Question: So im trying every time a button is clicked to update the value of the 'itemcategory' child which is a string number in firebase, by adding 1 to this value. Please dont suggest me to convert this string to integer by removing '""'. It is very important for me to be a string.
My Firebase structure:

This is my code
'''
final DatabaseReference mDatabase = FirebaseDatabase.getInstance().getReference("Items").child(ID).child("itemcategory");
mDatabase.addListenerForSingleValueEvent(new ValueEventListener() {
@Override
public void onDataChange(DataSnapshot dataSnapshot) {
//how to get the current value of itemcategory field?
//how to modify it and add +1 to this string number?
}
@Override
public void onCancelled(DatabaseError databaseError) {
}
});
}
'''
Im coping with this 3 weeks and havent find any solution.
As i wrote in the comments i have 2 questions:
1. how to get the current value of itemcategory field?
2. how to modify it and add +1 to this string number?
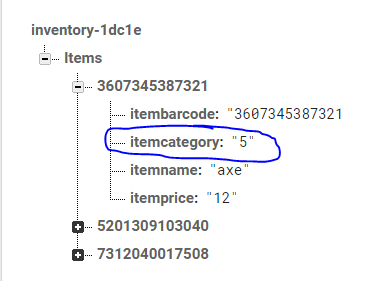
Answer: This way retrieve the value convert it to integer then add it and store as string.
'''
final DatabaseReference mDatabase = FirebaseDatabase.getInstance().getReference("Items").child(ID);
mDatabase.addListenerForSingleValueEvent(new ValueEventListener() {
@Override
public void onDataChange(DataSnapshot dataSnapshot) {
String number = dataSnapshot.child("itemcategory").getValue(String.class);
int value = Integer.parseInt(number);
int newValue = value + 1;
mDatabase.child("itemcategory").setValue(String.valueOf(newValue));
}
@Override
public void onCancelled(DatabaseError databaseError) {
}
});
'''